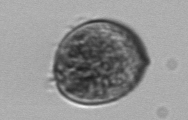
Label: Prorocentrum